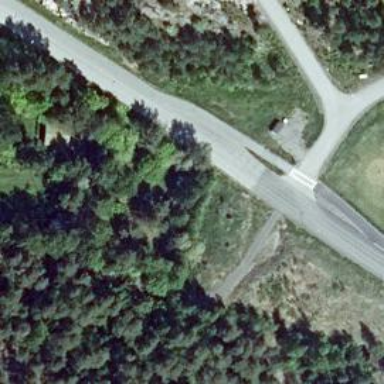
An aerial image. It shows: Tertiary road with asphalt surface.